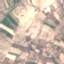
Land use / land cover: PermanentCrop